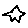
Label: star